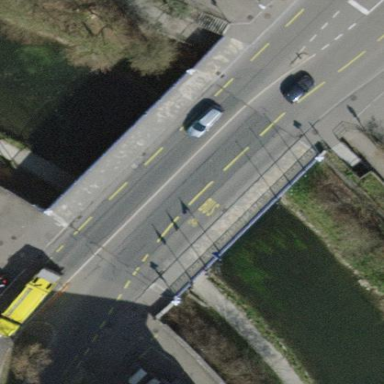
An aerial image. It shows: Man-made bridge.